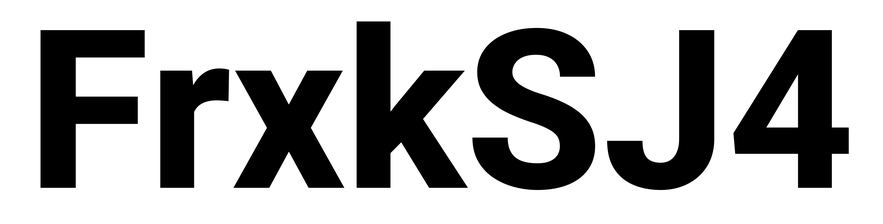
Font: Roboto_ExtraBold